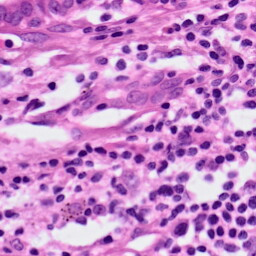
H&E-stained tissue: Lung